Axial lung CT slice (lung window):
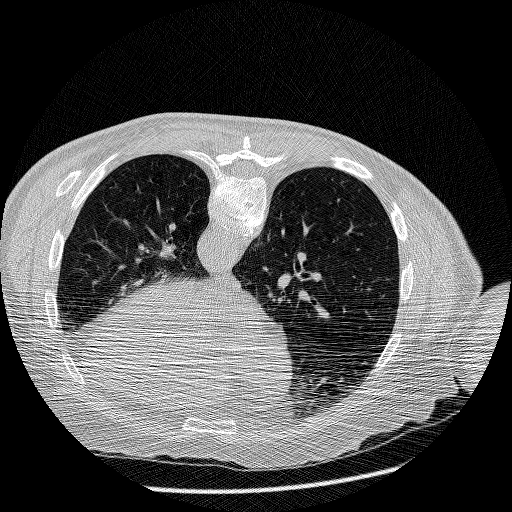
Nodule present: no